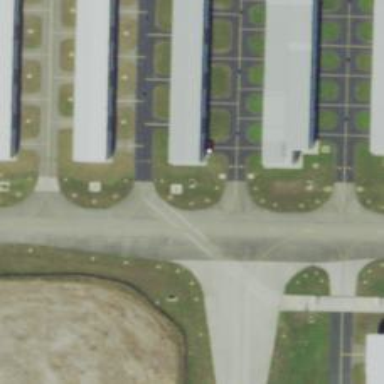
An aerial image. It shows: Image of taxiway at airport.